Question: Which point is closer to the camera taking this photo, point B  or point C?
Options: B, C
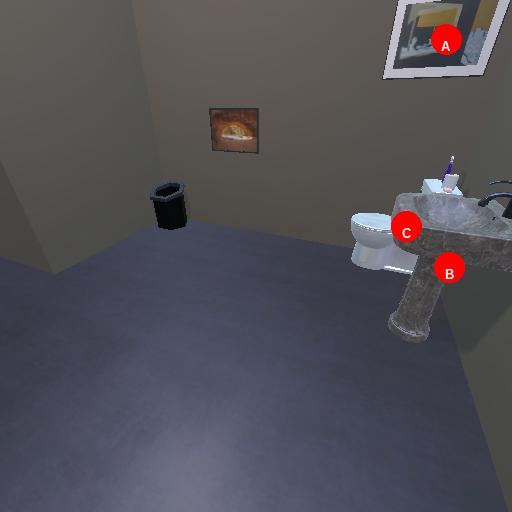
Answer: B